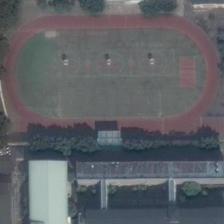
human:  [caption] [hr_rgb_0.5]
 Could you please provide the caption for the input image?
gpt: a playground with two basketball fields next to it is next to a large building .

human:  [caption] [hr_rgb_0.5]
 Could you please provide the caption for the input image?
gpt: several long buildings with green plants are next to a playground with basketball fields .

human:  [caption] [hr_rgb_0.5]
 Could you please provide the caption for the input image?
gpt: a rectangular court and few trees surrounded .

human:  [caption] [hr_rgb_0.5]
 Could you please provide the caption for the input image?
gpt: the main part of the playground is the lawn, surrounded by orange runway .

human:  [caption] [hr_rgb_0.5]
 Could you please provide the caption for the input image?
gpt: a playground with two basketball fields next to it is beside many trees and several buildings .